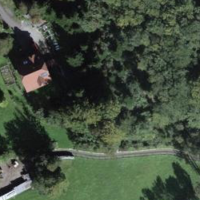
EUNIS habitat code: 41
Species observed at this site:
Fagus sylvatica
Ilex aquifolium